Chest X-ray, PA view. Patient: 50 years old, sex M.
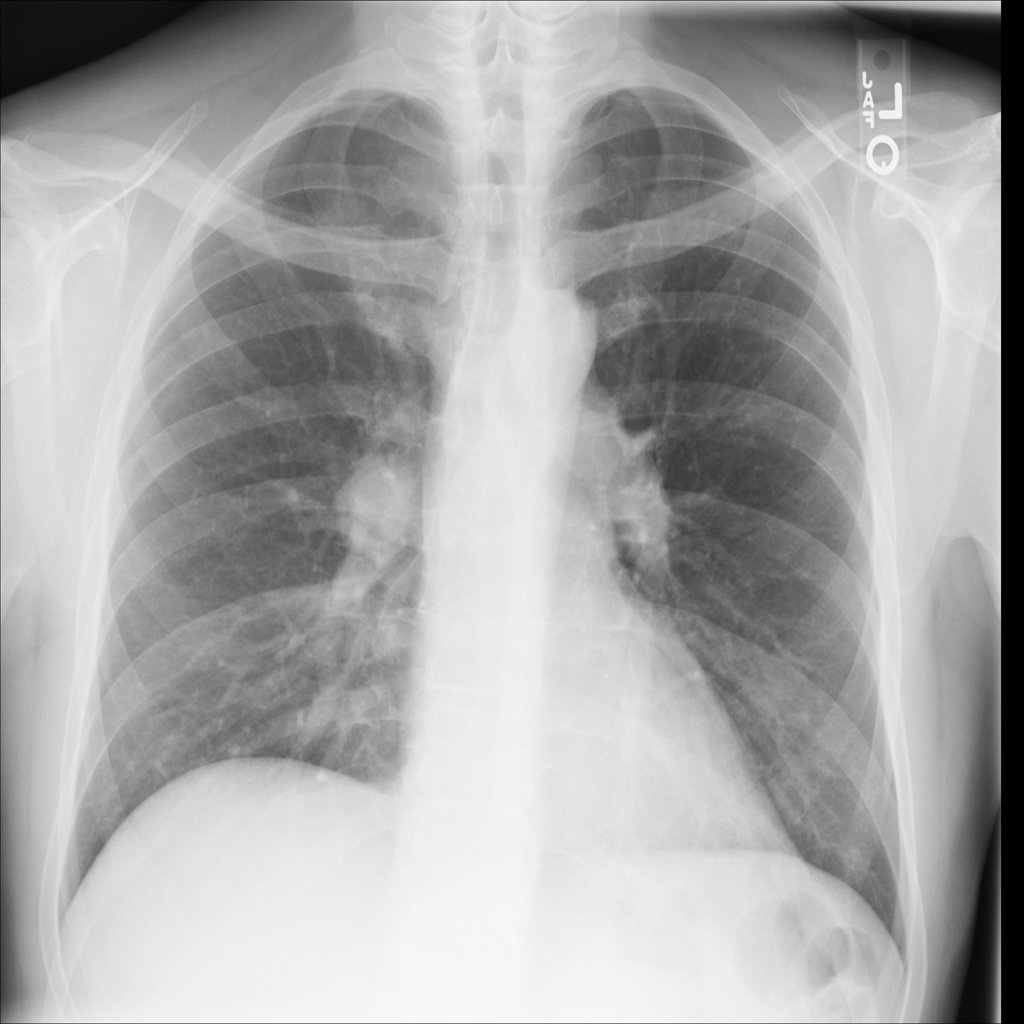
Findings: No Finding